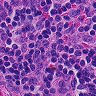
Metastatic tissue present: no